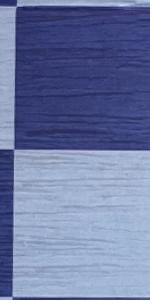
Label: Empty